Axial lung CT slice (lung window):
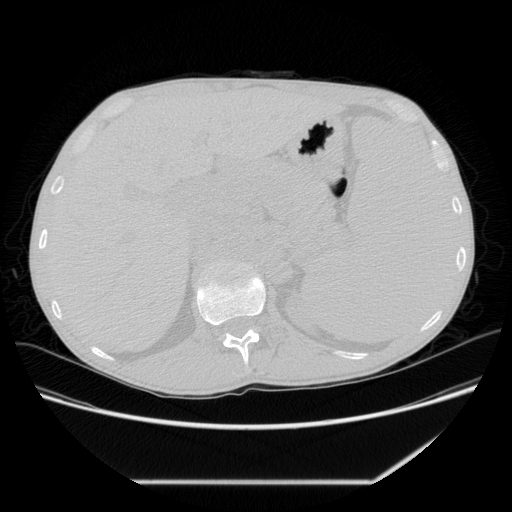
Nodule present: no